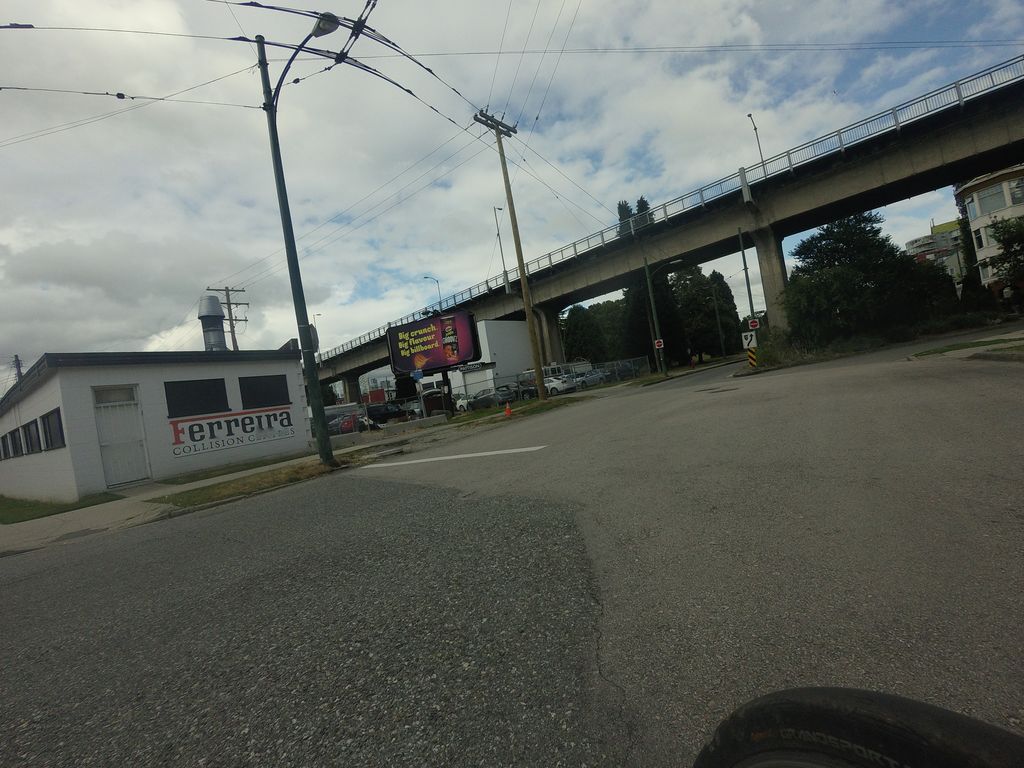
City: vancouver